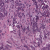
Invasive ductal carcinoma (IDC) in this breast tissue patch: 1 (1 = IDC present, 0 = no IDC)